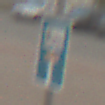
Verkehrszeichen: SackgasseRadverkehrFussgaengerDurchlaessig
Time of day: MorningAfternoon
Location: Outdoor (Suburban)
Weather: Overcast
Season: NotSpecified
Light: Natural